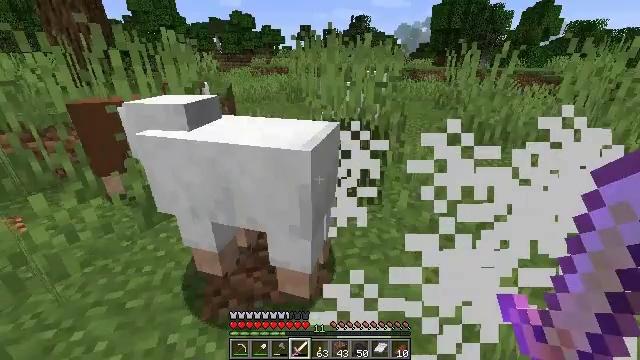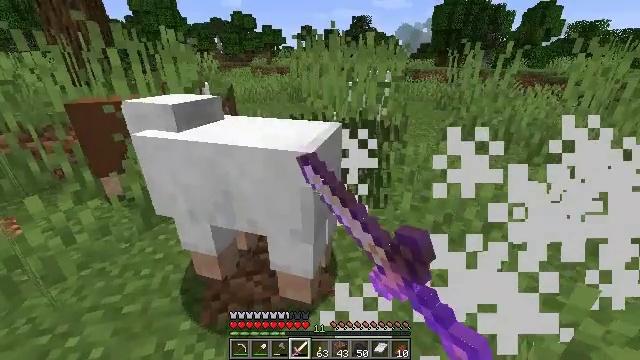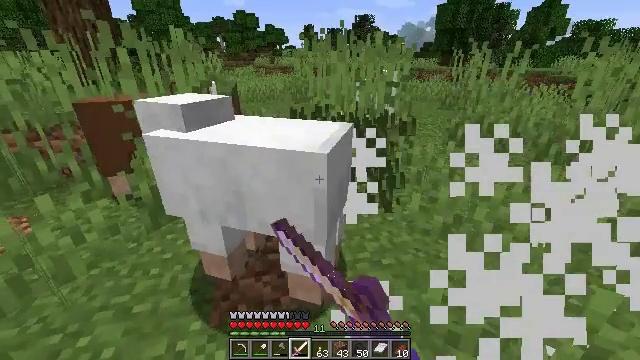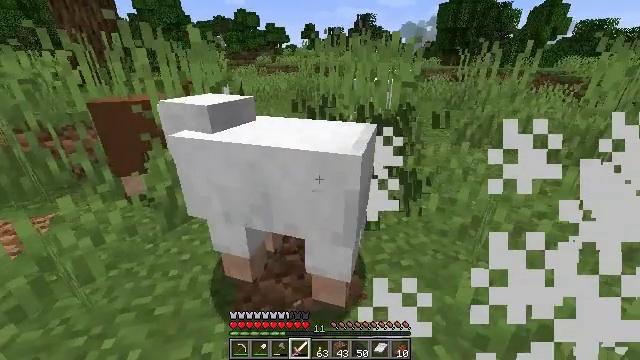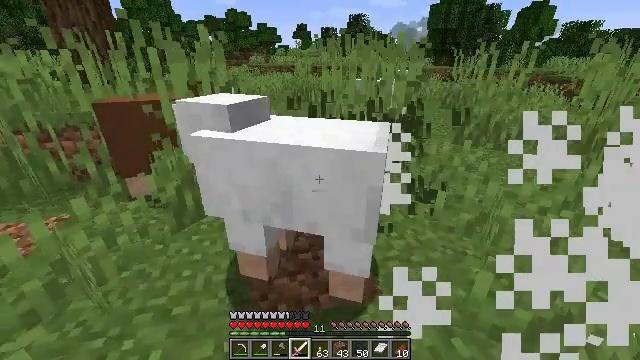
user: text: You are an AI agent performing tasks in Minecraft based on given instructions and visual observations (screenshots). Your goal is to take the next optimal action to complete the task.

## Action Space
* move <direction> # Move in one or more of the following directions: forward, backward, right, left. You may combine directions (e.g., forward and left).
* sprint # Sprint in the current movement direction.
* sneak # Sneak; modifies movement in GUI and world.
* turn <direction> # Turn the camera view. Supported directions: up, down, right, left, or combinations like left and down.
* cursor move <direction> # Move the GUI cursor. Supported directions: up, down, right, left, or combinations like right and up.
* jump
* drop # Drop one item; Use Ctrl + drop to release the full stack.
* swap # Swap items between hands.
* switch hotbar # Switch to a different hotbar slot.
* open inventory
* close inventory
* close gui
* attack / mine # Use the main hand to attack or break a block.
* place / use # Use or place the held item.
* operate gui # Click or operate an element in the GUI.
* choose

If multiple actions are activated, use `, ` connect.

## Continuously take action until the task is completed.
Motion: motion action
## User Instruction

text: Mine tall grass from the ground.
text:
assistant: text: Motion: move left, attack / mine
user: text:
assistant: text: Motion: move left, attack / mine
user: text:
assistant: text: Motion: move left, attack / mine
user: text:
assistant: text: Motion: move back and move left, turn right
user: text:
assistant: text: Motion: no_op